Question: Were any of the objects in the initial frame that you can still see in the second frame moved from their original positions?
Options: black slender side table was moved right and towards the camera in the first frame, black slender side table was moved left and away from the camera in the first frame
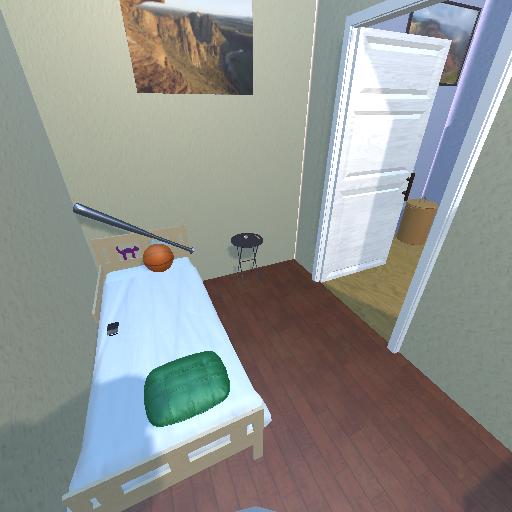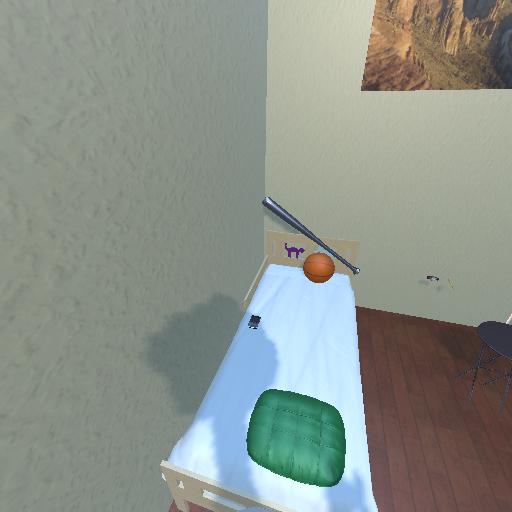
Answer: black slender side table was moved right and towards the camera in the first frame